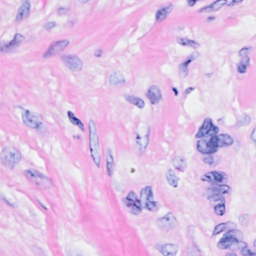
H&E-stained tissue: Breast